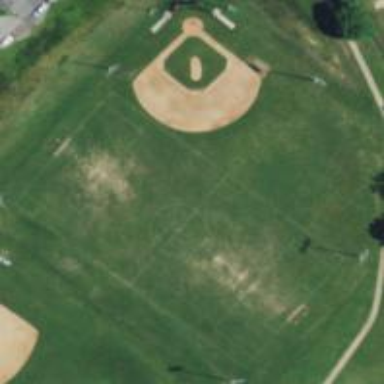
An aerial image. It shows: Baseball pitch for leisure and sports activities.